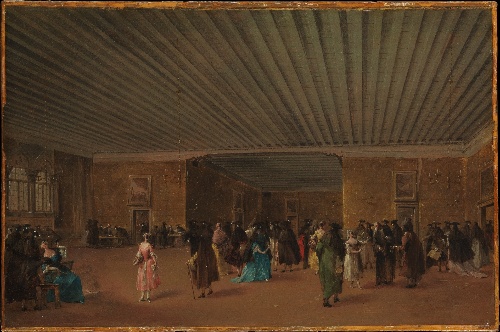
Title: The Ridotto Pubblico at Palazzo Dandolo
Artist: Francesco Guardi
Artist bio: Italian, Venice 1712–1793 Venice
Date: ca. 1765–68
Object type: Painting
Classification: Paintings
Medium: Oil on canvas
Dimensions: 13 3/8 x 20 in. (34 x 50.8 cm)
Department: European Paintings
Credit line: Bequest of Lore Heinemann, in memory of her husband, Dr. Rudolf J. Heinemann, 1996
Accession year: 1997
Repository: Metropolitan Museum of Art, New York, NY
Tags: Venice|Interiors|Masks|Men|Women|Gambling